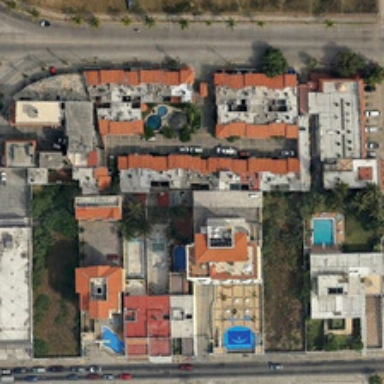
Some buildings and green trees are in a resort near a road .